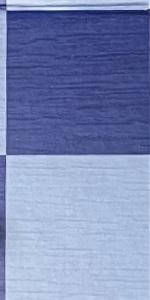
Label: Empty